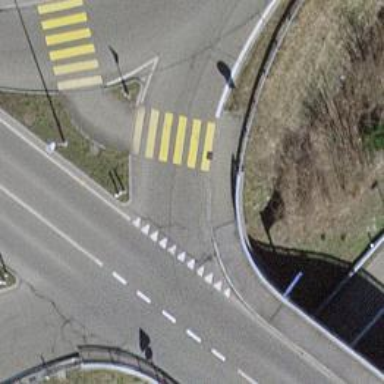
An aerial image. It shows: Road with "give way" sign.